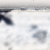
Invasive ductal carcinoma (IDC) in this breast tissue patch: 0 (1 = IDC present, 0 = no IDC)